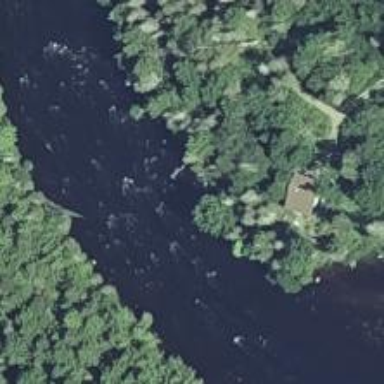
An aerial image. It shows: Scene featuring rapids in waterway.